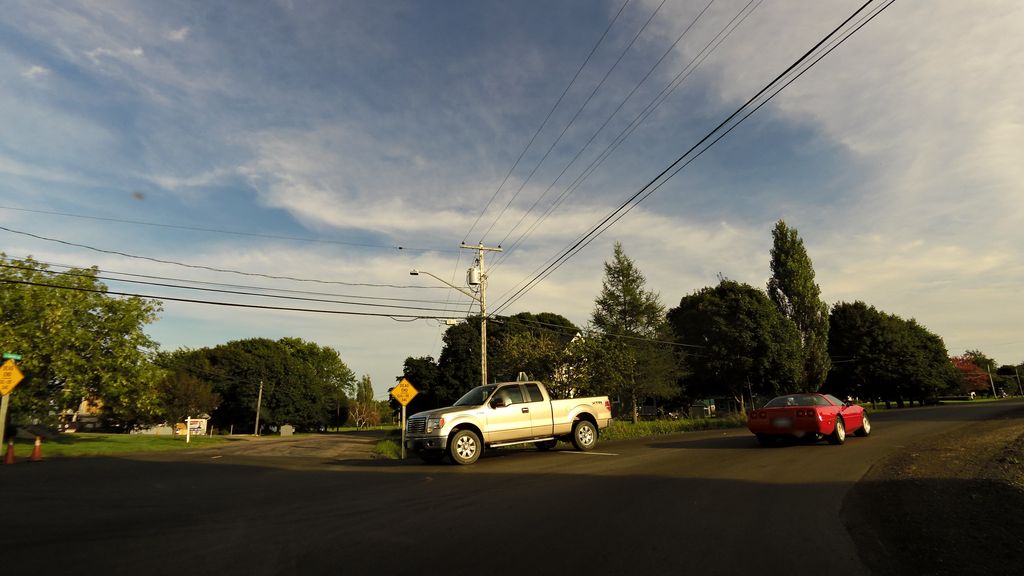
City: charlottetown